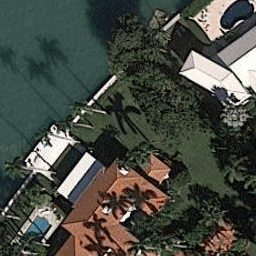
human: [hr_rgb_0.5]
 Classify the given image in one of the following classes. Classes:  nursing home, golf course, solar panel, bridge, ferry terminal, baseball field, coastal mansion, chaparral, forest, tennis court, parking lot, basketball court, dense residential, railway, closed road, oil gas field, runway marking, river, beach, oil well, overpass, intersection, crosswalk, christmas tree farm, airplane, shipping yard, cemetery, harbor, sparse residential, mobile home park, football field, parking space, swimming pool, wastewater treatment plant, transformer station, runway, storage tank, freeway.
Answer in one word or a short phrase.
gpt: coastal mansion